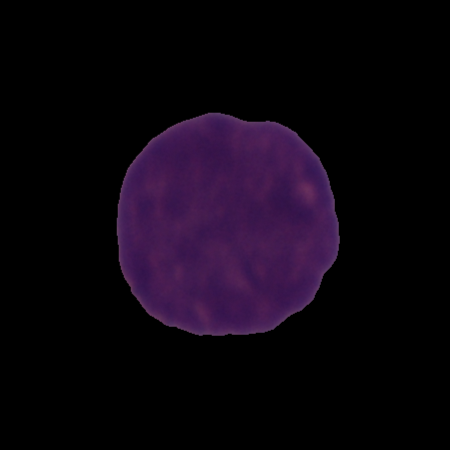
Label: cancer